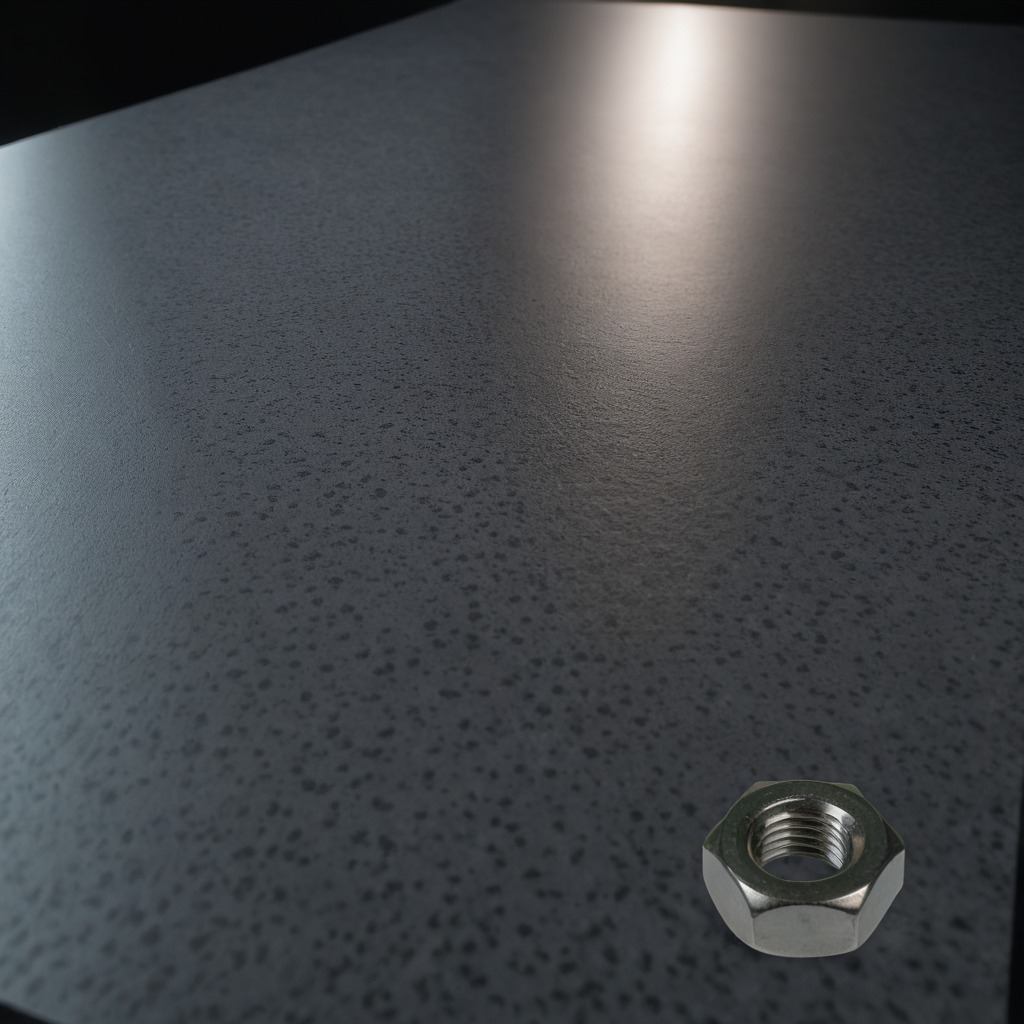
A metal nut lies on a clean granite table inside a workshop at night dim ambient light soft shadows worn but